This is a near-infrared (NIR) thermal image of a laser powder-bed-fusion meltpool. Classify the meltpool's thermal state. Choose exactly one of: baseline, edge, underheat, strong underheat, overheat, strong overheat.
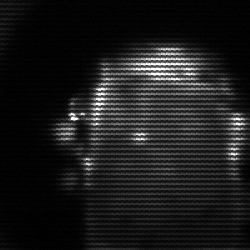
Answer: baseline